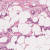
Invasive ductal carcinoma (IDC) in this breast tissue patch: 1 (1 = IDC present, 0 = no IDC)